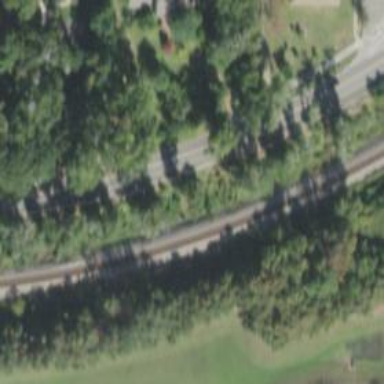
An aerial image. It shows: Railway track.